Interaction volume radius: 5 \u00c5
Interaction volume height: 50 \u00c5
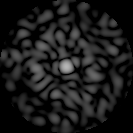
Disorder parameter: 0.8743